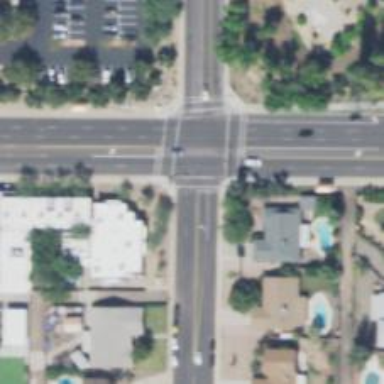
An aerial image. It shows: Solid stop line on the road marking.